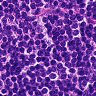
Metastatic tissue present: no